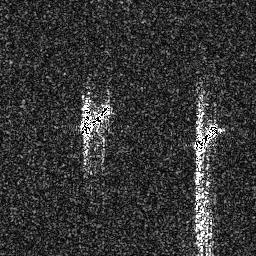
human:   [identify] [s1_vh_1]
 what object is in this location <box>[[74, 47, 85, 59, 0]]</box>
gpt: <ref>1 medium ship at the right</ref>

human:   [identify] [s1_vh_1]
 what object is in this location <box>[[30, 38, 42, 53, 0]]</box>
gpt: <ref>1 medium ship at the center</ref>